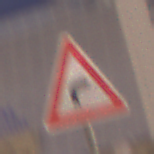
Verkehrszeichen: KurveRechts
Umgebung: Outdoor, Urban
Tageszeit: Night
Wetter: Overcast
Licht: Artificial
Jahreszeit: Winter
Kontrast: MediumContrast